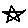
Label: star